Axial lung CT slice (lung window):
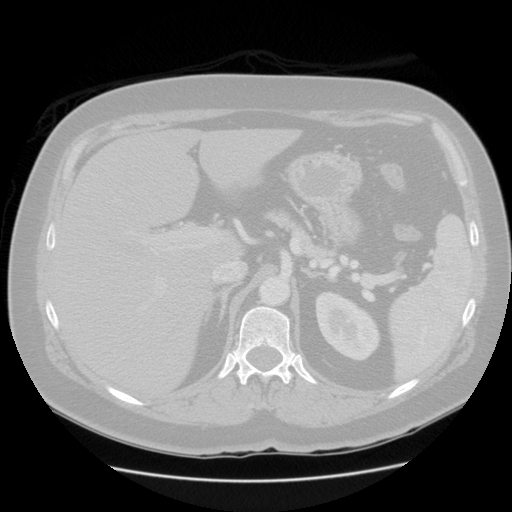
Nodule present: no